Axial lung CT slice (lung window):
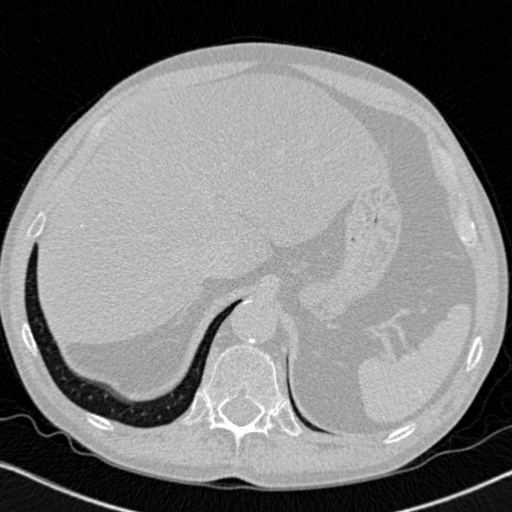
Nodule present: no